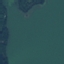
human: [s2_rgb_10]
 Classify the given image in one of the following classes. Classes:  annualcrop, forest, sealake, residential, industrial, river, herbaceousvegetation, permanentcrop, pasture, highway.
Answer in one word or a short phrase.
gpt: SeaLake